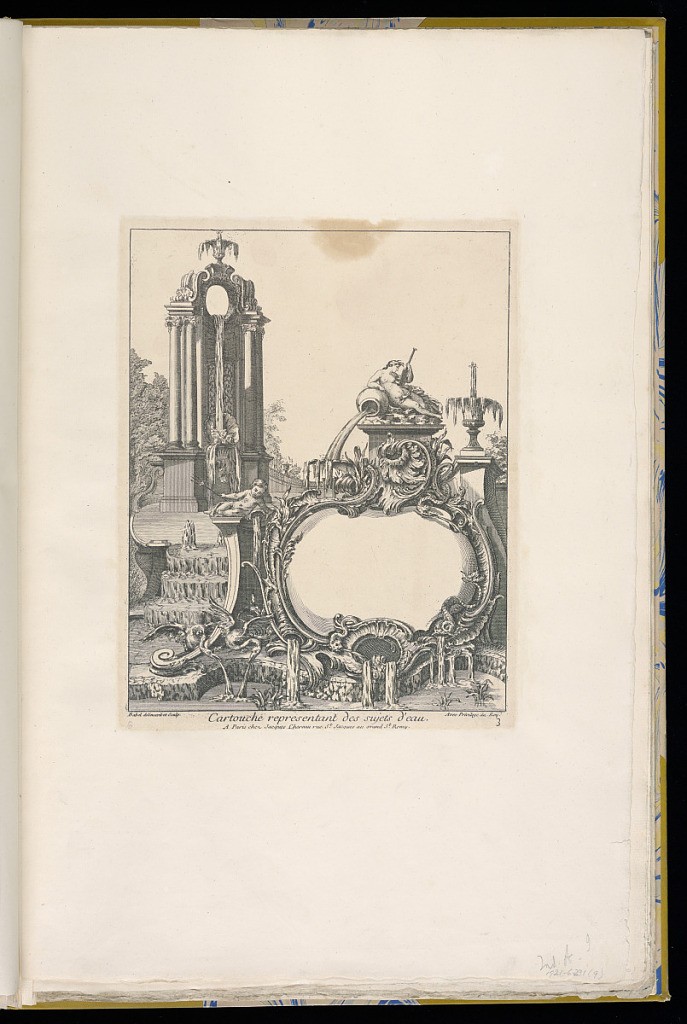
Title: Cartouche representant des sujets d'eau.
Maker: Pierre Edme Babel, French, 1720–1775
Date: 1743-1763
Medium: Engraving on off-white laid paper
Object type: Print
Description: Rocaille cartouche in the form of a fountain with water spilling from the vase of a river nymph, a dolphin, sea serpents, and scrolls. There is also an architectural fountain in the background. The plate is signed and numbered.